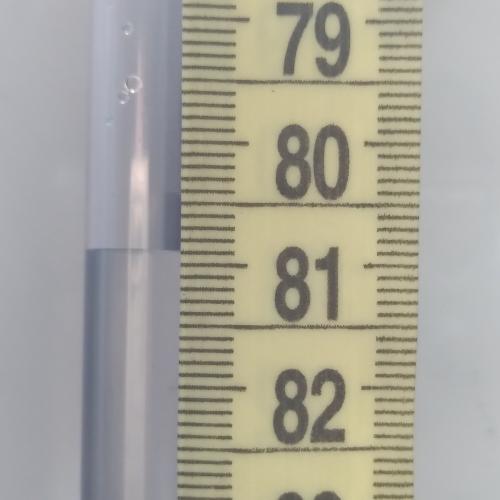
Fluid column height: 80.9 cm